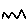
Label: zigzag